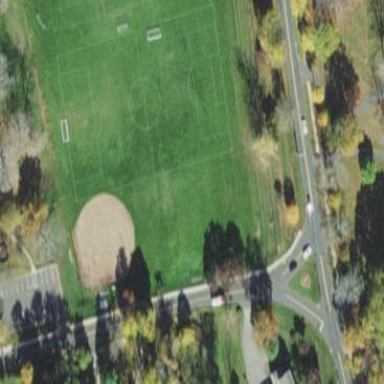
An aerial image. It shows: Soccer pitch for leisureland activities.